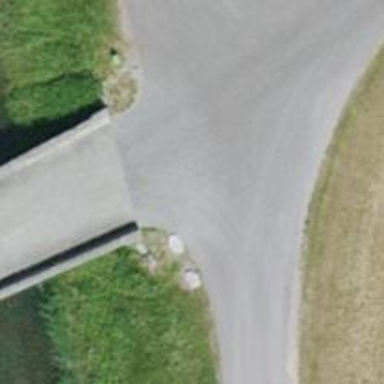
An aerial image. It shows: Track road on bridge with grade 1 tracktype.